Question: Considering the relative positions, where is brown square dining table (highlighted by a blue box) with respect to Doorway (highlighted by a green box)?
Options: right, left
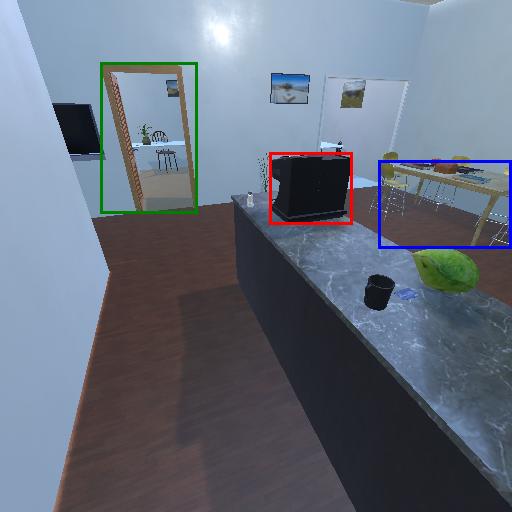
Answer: right